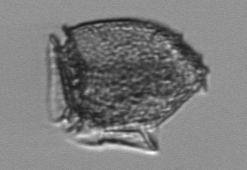
Label: Dinophysis_norvegica